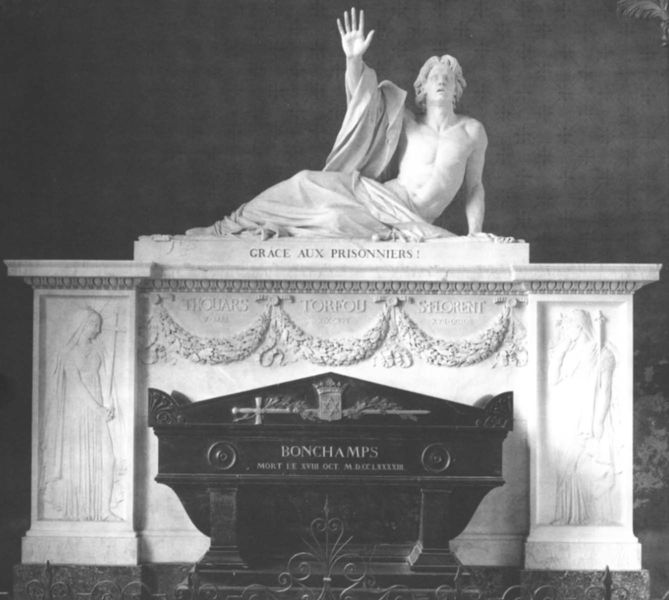
Titel: General Bonchamps
Künstler: Pierre-Jean David d’Angers
Standort: Paris, St. Florent-le-Vieil (EU - F - Ile-de-France)
Schlagwörter: akt, hand, mann, weiß, frauen, frankreich, frau, kleid, marmor, schwarz, blick, tuch, zaun, jung, arm, gesicht, stein, decke, klassizismus, girlande, skulptur, statue, relief, französisch, dichter, inschrift, foto, kreuz, denkmal, schwert, altar, sarg, grab, gefangene, griechisch, stützend, erhoben, gefangener, shwarz, schrein, grabmal, latein, sarkophag, liegender, mahnmal, liegefigur, letzte ruhe, bonchamps, grace, mamo, biochamps, prisonniers, hand hochgestreckt